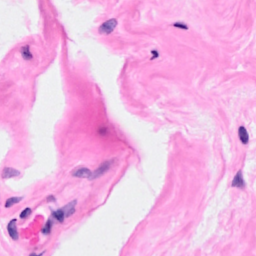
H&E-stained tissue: Breast